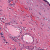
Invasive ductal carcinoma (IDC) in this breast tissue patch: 0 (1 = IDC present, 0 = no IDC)